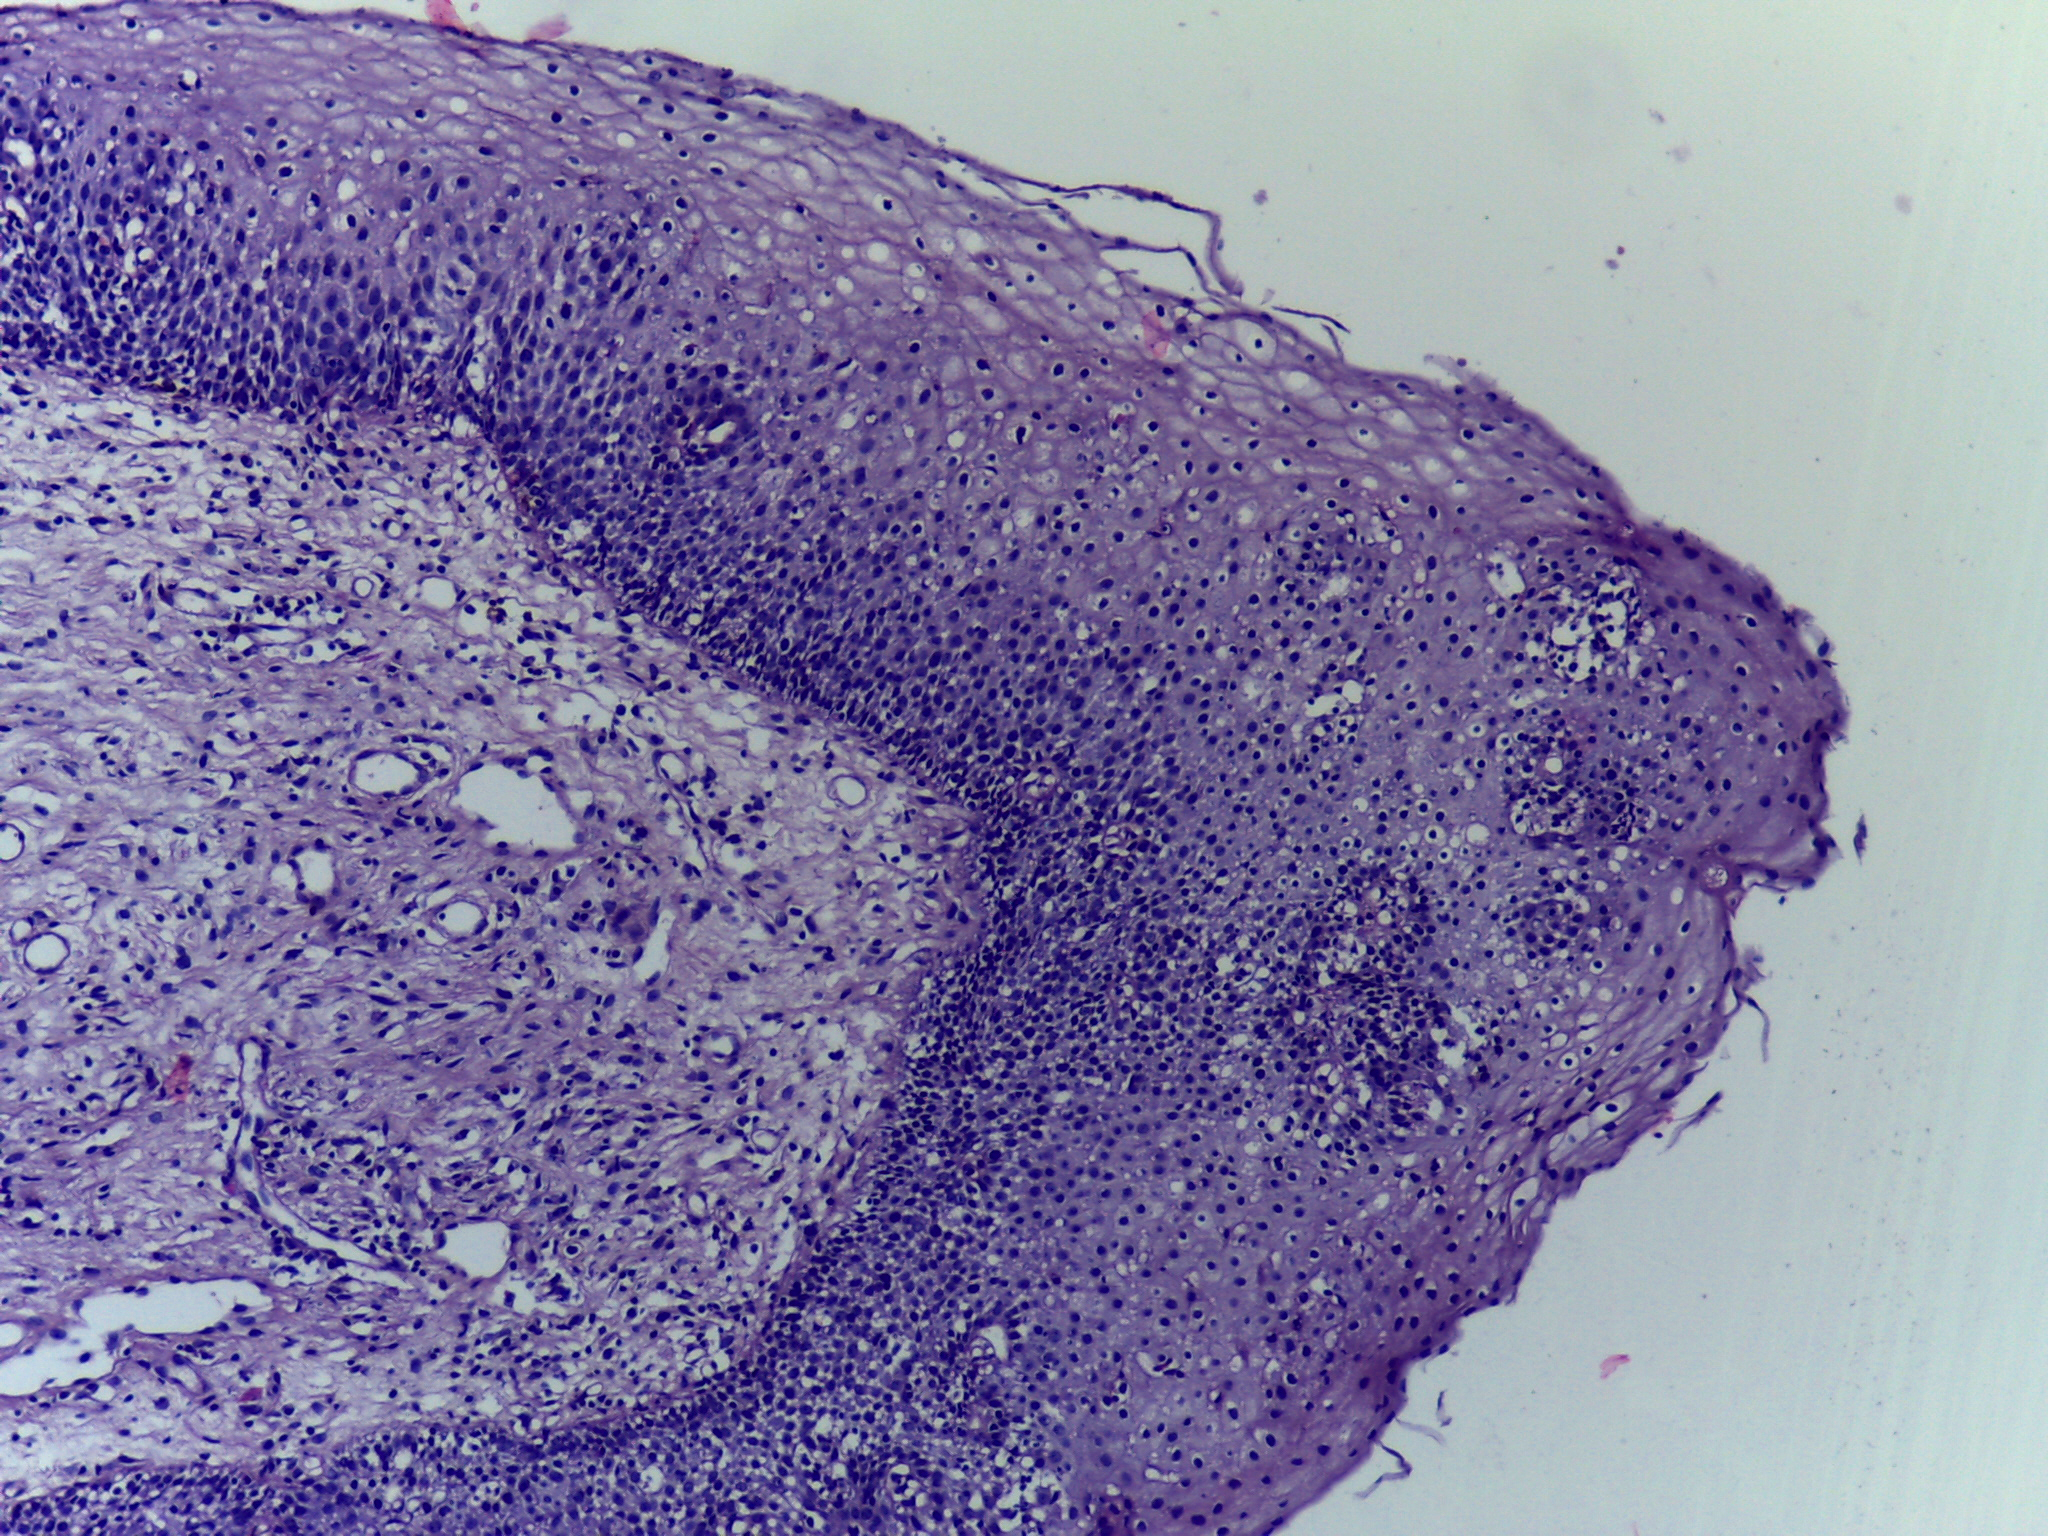
Diagnosis: OSCC